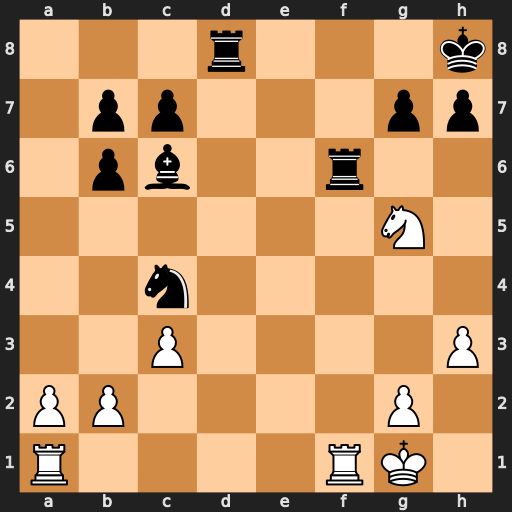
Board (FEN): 3r3k/1pp3pp/1pb2r2/6N1/2n5/2P4P/PP4P1/R4RK1
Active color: w
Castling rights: -
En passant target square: -
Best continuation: Rxf6 gxf6 Nf7+ Kg8 Nxd8